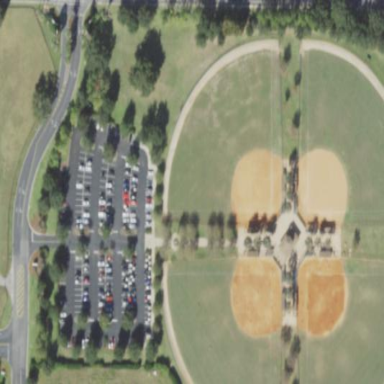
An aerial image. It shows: Baseball pitch for leisure land activities.